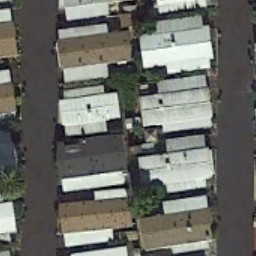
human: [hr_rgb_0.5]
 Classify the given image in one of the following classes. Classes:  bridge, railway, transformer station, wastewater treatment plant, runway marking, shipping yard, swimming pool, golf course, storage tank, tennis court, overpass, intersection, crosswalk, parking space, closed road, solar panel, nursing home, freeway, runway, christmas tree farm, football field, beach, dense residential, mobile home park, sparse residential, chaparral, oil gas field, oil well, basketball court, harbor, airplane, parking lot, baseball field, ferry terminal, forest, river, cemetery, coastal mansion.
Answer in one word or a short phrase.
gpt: mobile home park